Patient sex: F
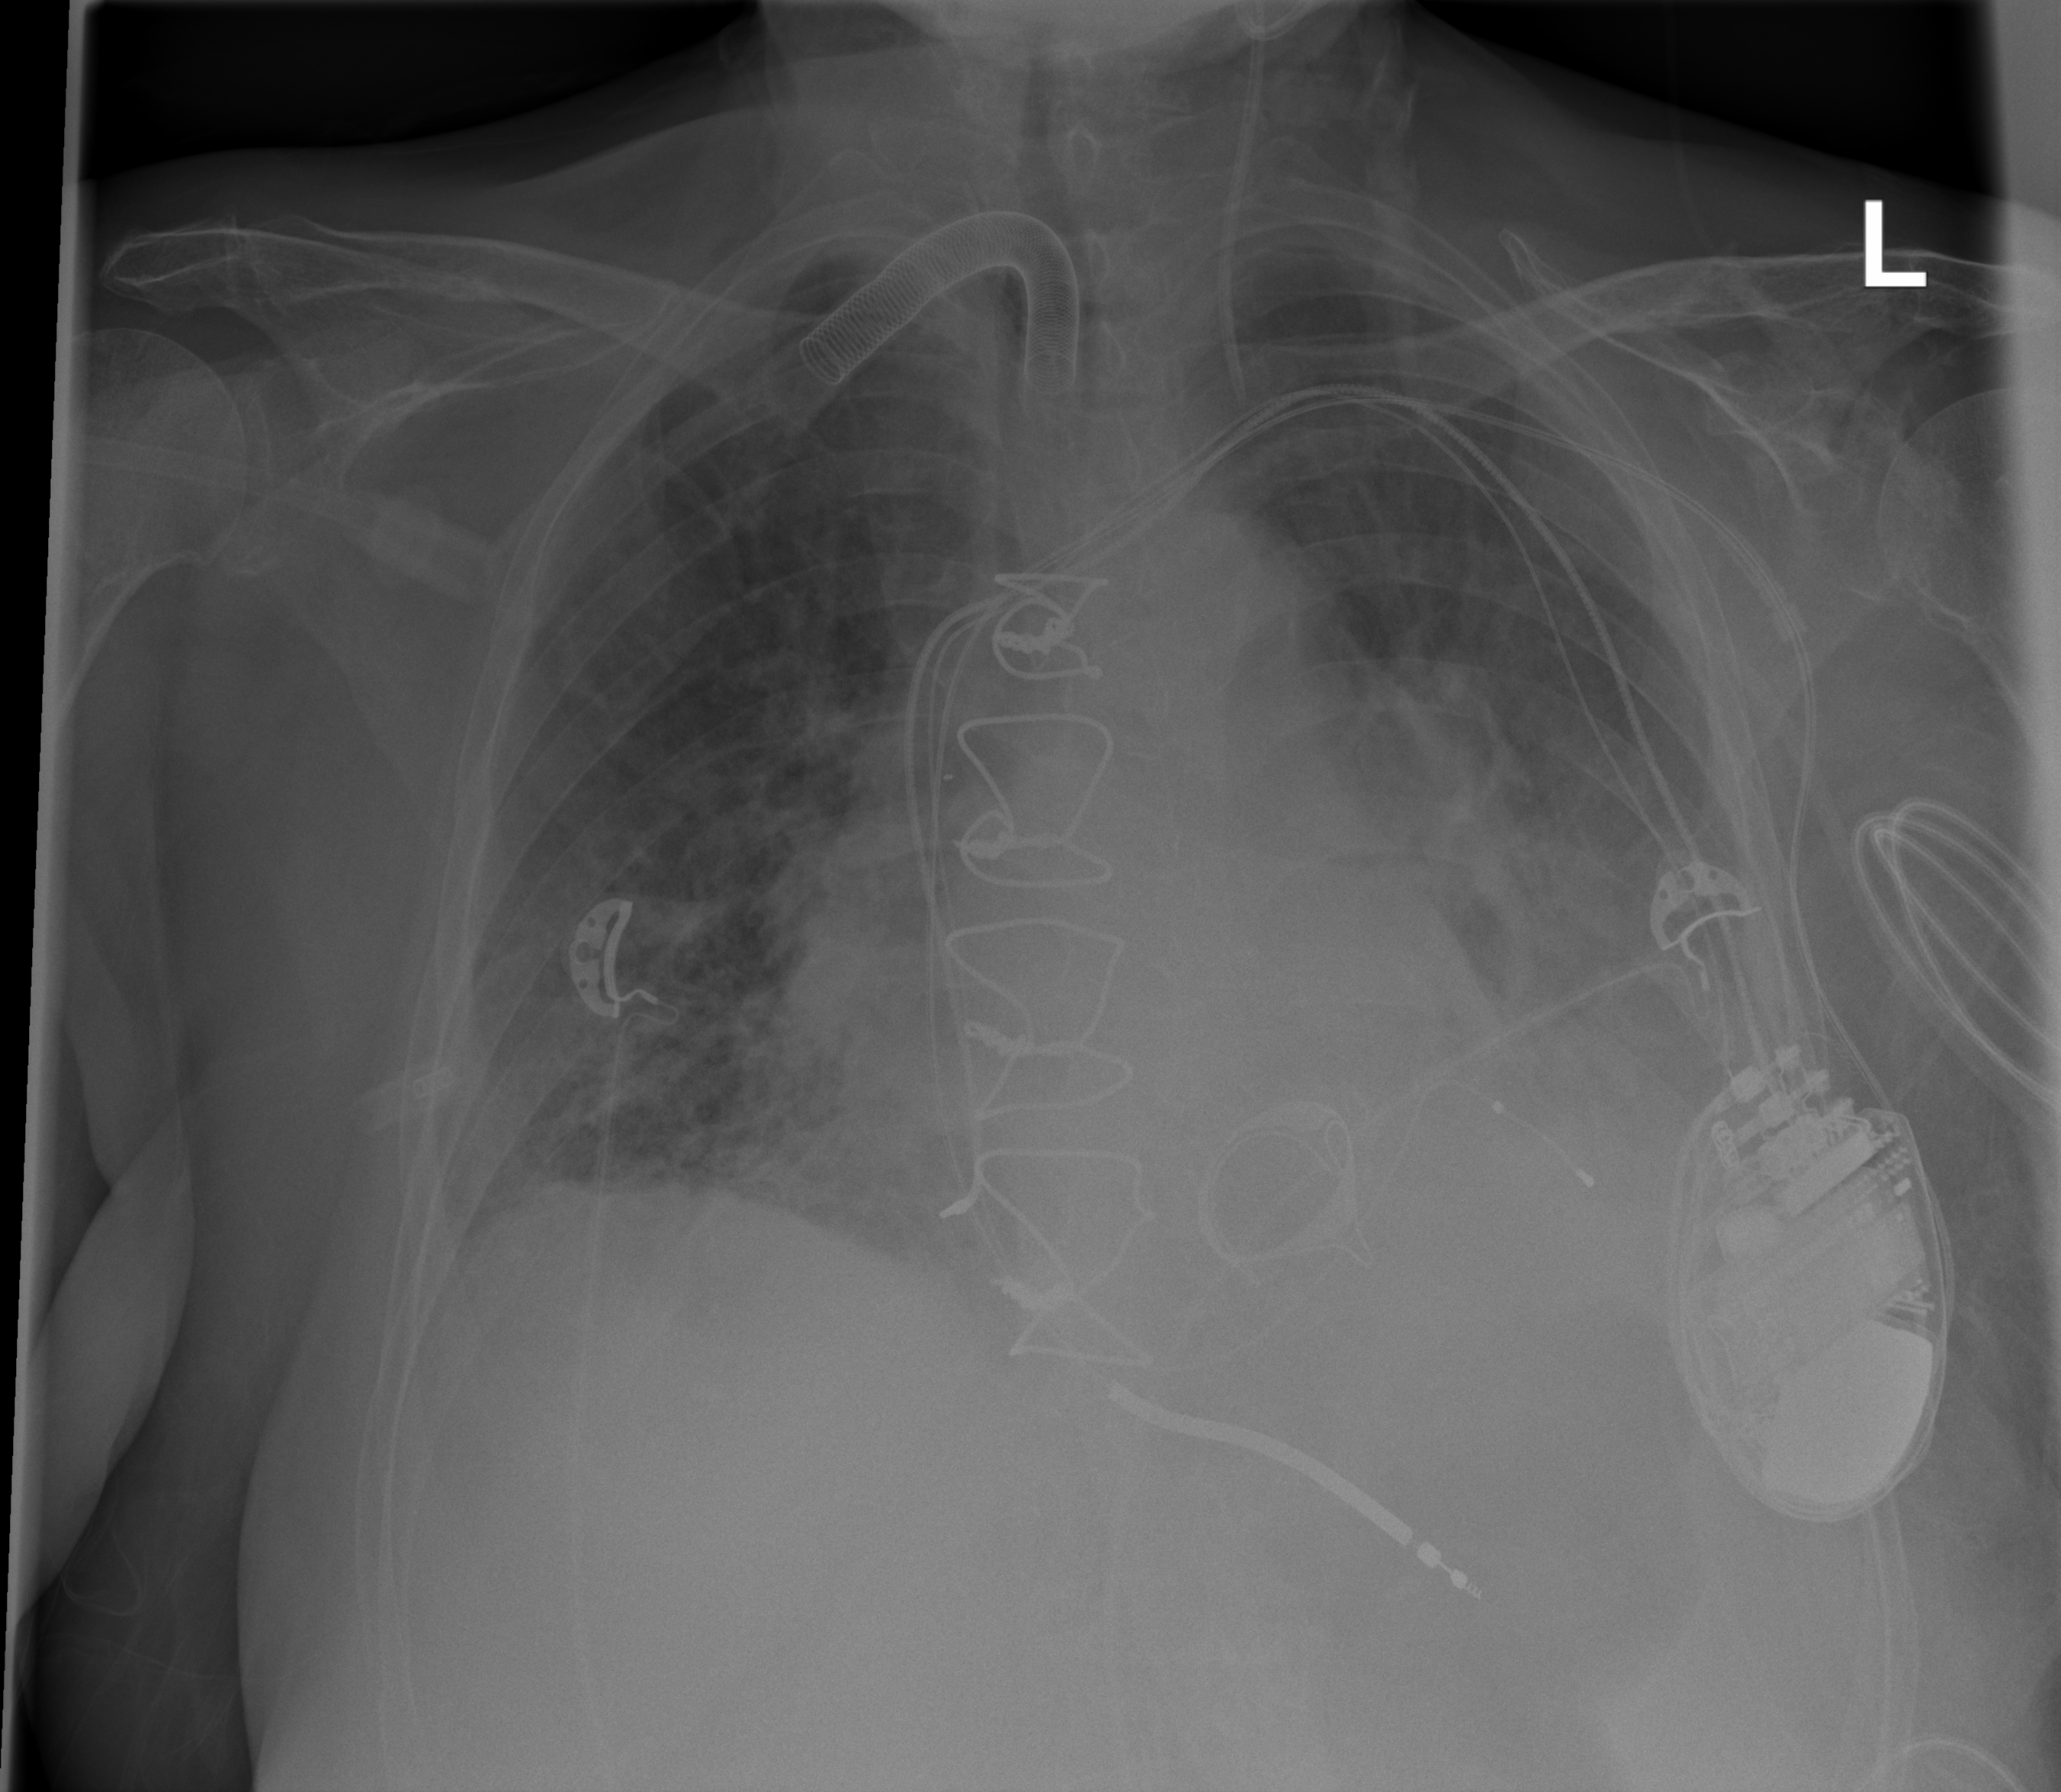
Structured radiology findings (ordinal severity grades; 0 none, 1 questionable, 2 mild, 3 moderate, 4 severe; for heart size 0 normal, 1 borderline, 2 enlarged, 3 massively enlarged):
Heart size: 2
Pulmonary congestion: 2
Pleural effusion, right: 2
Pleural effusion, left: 3
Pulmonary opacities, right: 2
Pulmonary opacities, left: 2
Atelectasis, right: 2
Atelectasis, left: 2